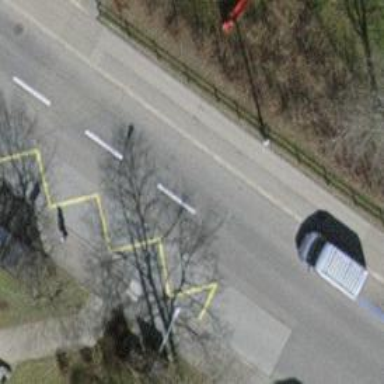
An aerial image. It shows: Trolleybus stop position for public transport.